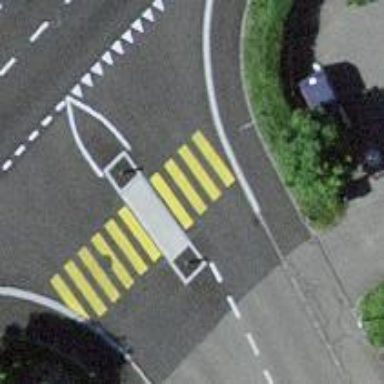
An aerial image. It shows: Uncontrolled road crossing.